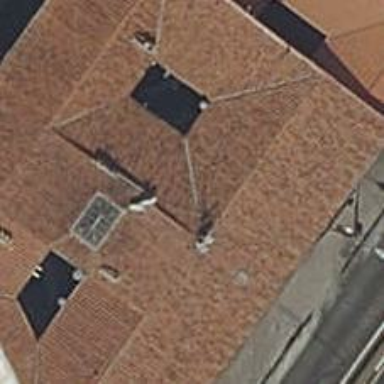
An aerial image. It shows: Restaurant.